Field crop: tomato
Growth stage: 1
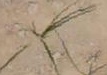
Species: cyperus